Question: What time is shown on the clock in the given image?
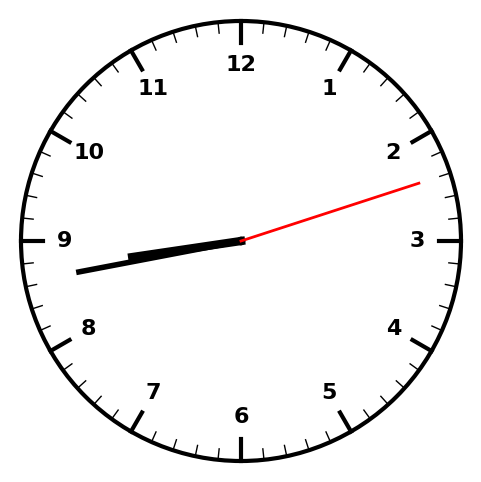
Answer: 08:43:12